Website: lowes
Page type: payment
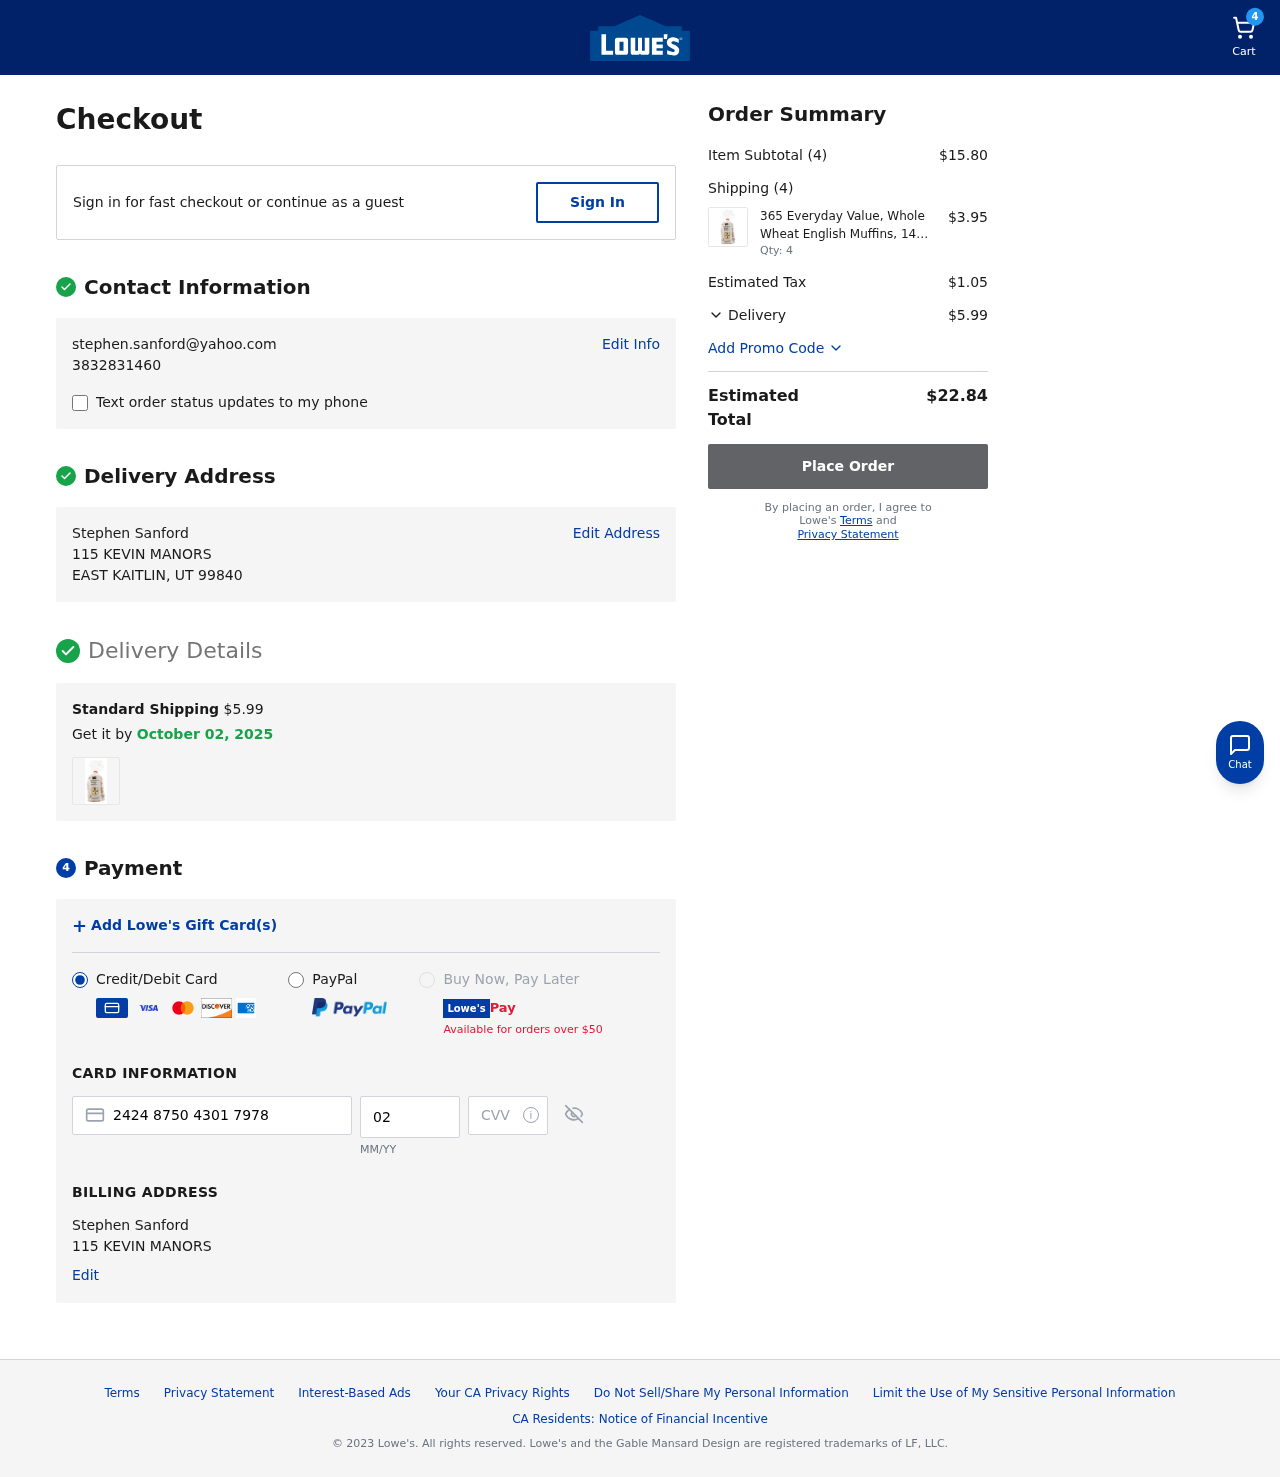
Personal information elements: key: PII_CARD_CVV
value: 121
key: PII_CARD_EXPIRY
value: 02/28
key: PII_CARD_NUMBER
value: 2424 8750 4301 7978
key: PII_EMAIL
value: stephen.sanford@yahoo.com
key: PII_FULLNAME
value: Stephen Sanford
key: PII_FULLNAME2
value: Stephen Sanford
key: PII_PHONE
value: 3832831460
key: PII_STREET
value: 115 KEVIN MANORS
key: PII_STREET2
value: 115 KEVIN MANORS
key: PII_CITY_STATE_ZIP
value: EAST KAITLIN, UT 99840
Product elements: key: PRODUCT1_NAME
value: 365 Everyday Value, Whole Wheat English Muffins, 14 oz, 6 ct
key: PRODUCT1_PRICE
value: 3.95
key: PRODUCT1_QUANTITY
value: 4
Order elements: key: ORDER_NUM_ITEMS
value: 4
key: ORDER_SHIPPING_COST
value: $5.99
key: ORDER_DELIVERY_DATE
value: October 02, 2025
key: ORDER_SUBTOTAL
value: $15.80
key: ORDER_NUM_ITEMS2
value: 4
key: ORDER_TAX
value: $1.05
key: ORDER_SHIPPING_COST2
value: $5.99
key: ORDER_TOTAL
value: $22.84